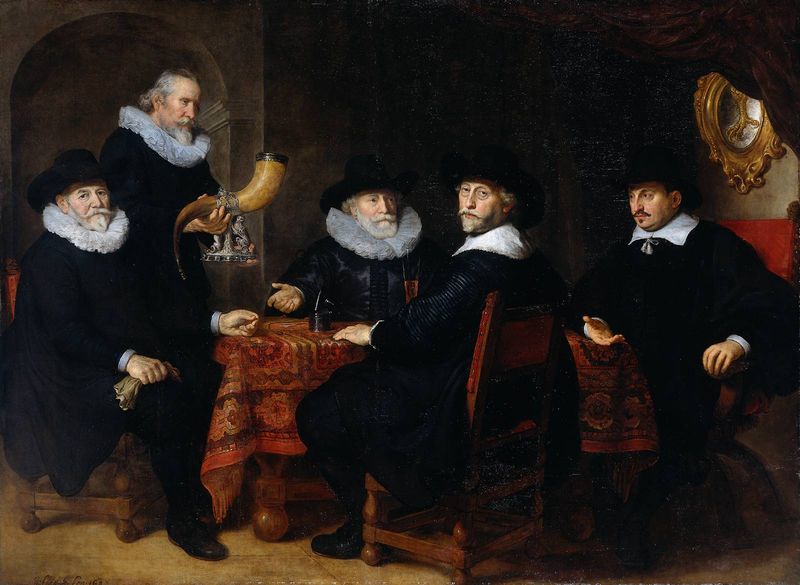
Titel: Four Governors of the Arquebusiers Civic Guard, Amsterdam
Künstler: Govert Flinck
Standort: Amsterdam
Institution: Rijksmuseum
Schlagwörter: dunkel, gemälde, gruppe, hand, kopf, mann, rubens, schatten, weiß, gelb, menschen, ocker, sitzen, braun, bunt, glas, handschuh, handschuhe, hell, holz, hut, hüte, köpfe, licht, männer, raum, reden, schwarz, stuhl, stühle, tisch, tür, zimmer, blick, rot, tuch, gesellschaft, herren, malerei, muster, teppich, versammlung, alt, bart, bärte, gelage, trinken, alte, barock, gesicht, kragen, rahmen, bild, bildnis, blicken, diskutieren, füllhorn, fünf, gelehrte, gesten, gilde, goldrahmen, gruppenbildnis, gruppenportrait, gruppenporträt, hals, halskrause, halskrausen, herr, herrengesellschaft, holland, holzstuhl, horn, hände, innenraum, instrument, kaufmänner, konvexspiegel, krausen, krägen, männergruppe, männre4, möbel, mühlsteinkragen, niederlande, portrait, porträt, reiche, rückenlehne, schauen, schützenstück, signatur, spiegel, tischbein, tischdecke, tischtuch, trinkgorn, trinkhorn, türbogen, verzerrung, vorhang, wache, öl, boden, gewand, gold, mantel, decke, gewänder, musiker, vornehm, krug, deutschland, bogen, schuhe, polster, ernst, draperie, robe, tor, treffen, vermeer, beutel, krause, spitzbart, brüder, verein, bund, rembrand, rat, trinkgelage, tuc, drapperie, männergesellschaft, herrn, 5, weiße kragen, stsuhl, hsndschuh, männerverein, logenbrüder, tinkhorn, ratsherrn, weiße halskrause, farbig funkel, sechs männer mit schwarzer kleidung, rot gemustert